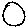
Label: circle